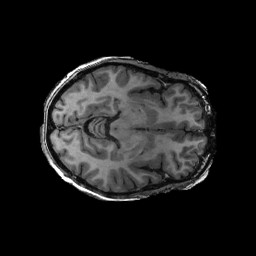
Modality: T1w
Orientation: axial
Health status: ill
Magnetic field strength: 3 T